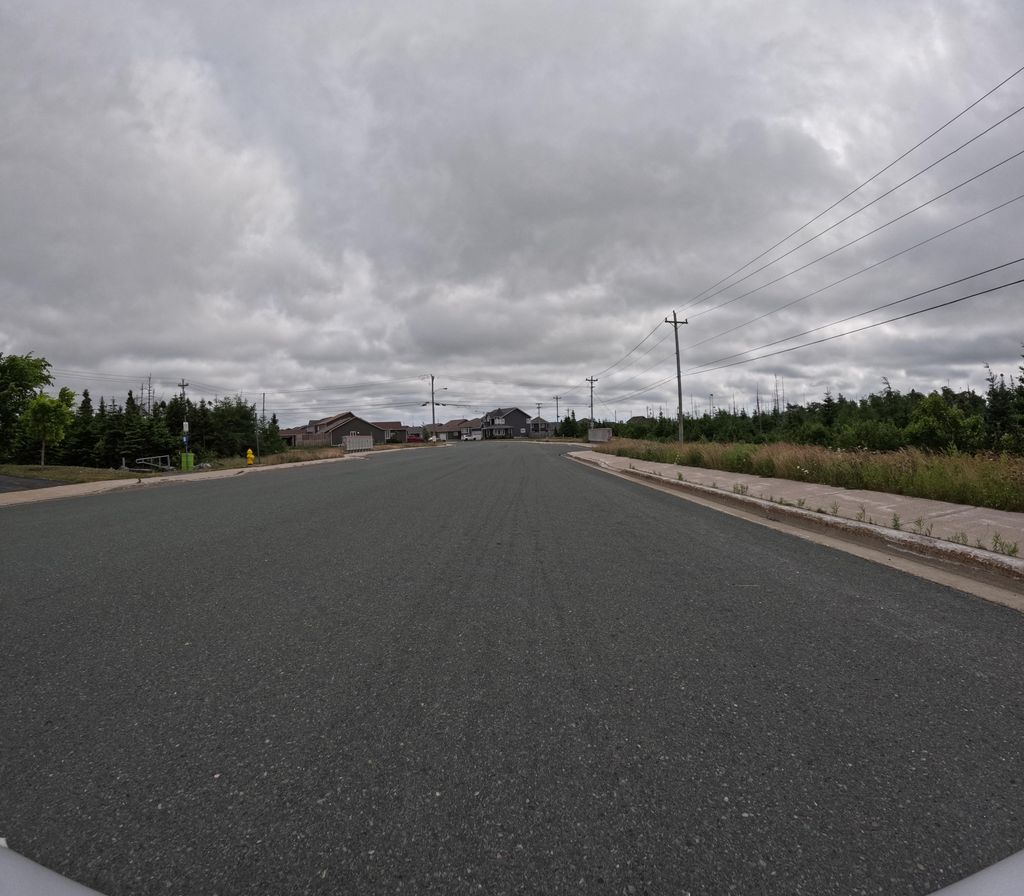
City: st_johns